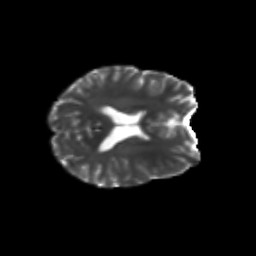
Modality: T2w
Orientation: axial
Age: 23
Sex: female
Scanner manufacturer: siemens
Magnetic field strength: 3 T
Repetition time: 3.5 s
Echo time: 0.104 s